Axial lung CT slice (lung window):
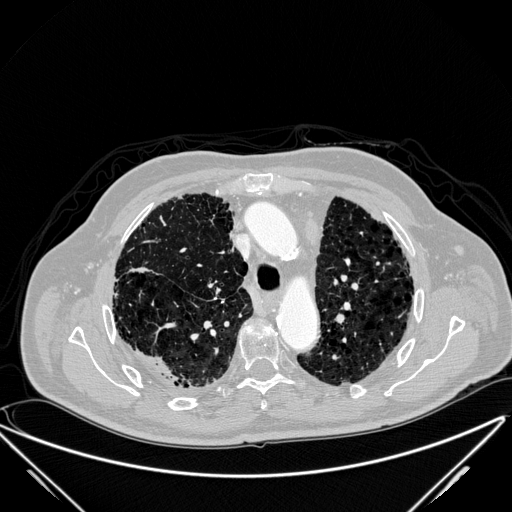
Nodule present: no